Aerial crown-view tile of a tropical tree (Barro Colorado Island, Panama), acquired 20250915:
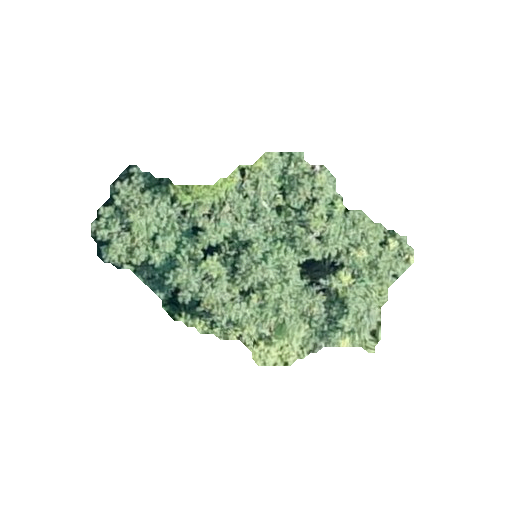
Species: Protium stevensonii
GBIF accepted scientific name: Tetragastris panamensis
Crown area: 62.979 m²